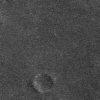
Atmospheric dust classification: not_dusty